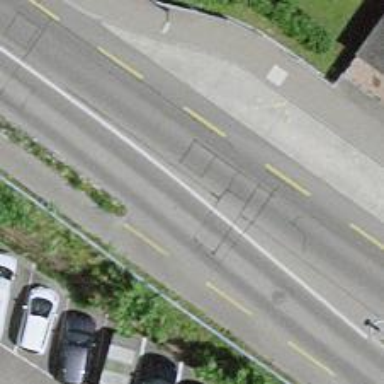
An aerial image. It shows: Tertiary road.